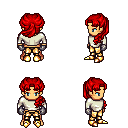
a pixel art fantasy rpg character, male body template, human, tanned skin, white long-sleeve shirt, gold greaves, red princess hairstyle, metal gloves, gold boots, four views (front, back, left, right), 2x2 character sprite sheet, small pixel art, hard edges, no anti-aliasing